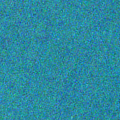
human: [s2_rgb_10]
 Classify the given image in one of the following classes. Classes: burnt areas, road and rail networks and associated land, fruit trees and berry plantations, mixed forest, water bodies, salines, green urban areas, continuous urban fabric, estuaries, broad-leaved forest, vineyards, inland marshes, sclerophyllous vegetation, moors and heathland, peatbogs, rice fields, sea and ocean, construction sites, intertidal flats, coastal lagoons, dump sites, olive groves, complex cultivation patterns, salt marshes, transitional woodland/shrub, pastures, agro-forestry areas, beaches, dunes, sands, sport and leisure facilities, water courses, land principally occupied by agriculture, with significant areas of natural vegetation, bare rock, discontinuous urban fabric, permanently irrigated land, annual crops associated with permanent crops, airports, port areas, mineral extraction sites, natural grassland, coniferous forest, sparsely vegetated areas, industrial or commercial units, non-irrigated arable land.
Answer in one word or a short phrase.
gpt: sea and ocean